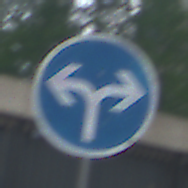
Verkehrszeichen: VorgeschriebeneFahrtrichtungRechtsOderLinks
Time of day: MorningAfternoon
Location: Outdoor (Urban)
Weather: PartlyCloudy
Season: NotSpecified
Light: Natural